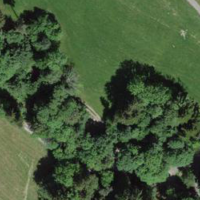
EUNIS habitat code: 41
Species observed at this site:
Circaea lutetiana